I will show an image sequence of human cooking. I have annotated the images with numbered circles. Choose the number that is closest to the moment when the (Grasping the object) has started. You are a five-time world champion in this game. Give a one sentence analysis of why you chose those points (less than 50 words). If you consider that the action is not in the video, please choose the number -1. Provide your answer at the end in a json file of this format: {"points": []}
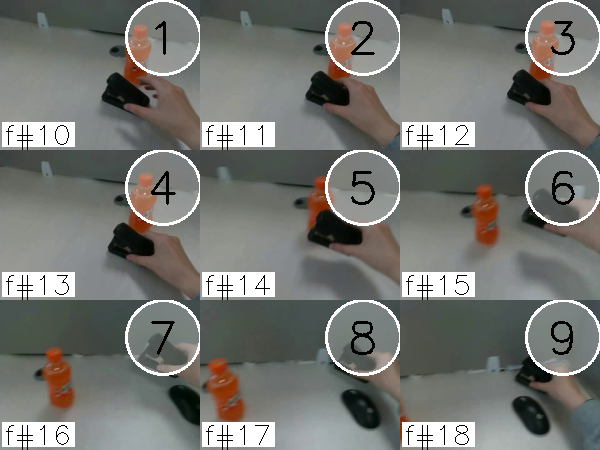
Frame 2 shows the clearest moment of hand-object contact.
{"points": [2]}